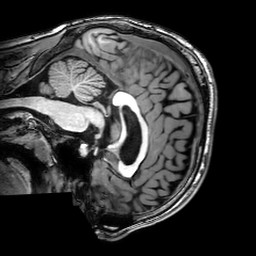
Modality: T1w
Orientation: sagittal
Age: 19
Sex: male
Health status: healthy
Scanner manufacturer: philips
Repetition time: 0.00826 s
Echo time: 0.00381 s